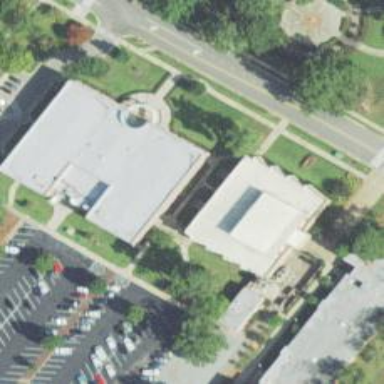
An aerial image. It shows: Library building.